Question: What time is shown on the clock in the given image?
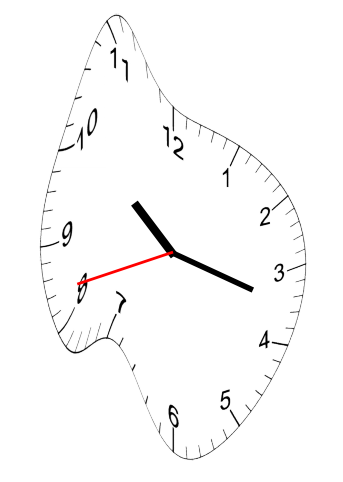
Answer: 10:17:42